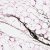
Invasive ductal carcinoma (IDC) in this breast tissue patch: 0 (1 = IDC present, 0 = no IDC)